Question: I am looking for a convenient way to store and to query huge amount of meteorological data (few TB). More information about the type of data in the middle of the question.
Previously I was looking in the direction of MongoDB (I was using it for many of my own previous projects and feel comfortable dealing with it), but recently I found out about <URL> data format. Reading about it, I found some similarities with Mongo:
> HDF5 simplifies the file structure to include only two major types of
object: Datasets, which are multidimensional arrays of a homogenous
type Groups, which are container structures which can hold datasets
and other groups This results in a truly hierarchical, filesystem-like
data format. Metadata is stored in the form of user-defined, named
attributes attached to groups and datasets.
Which looks like arrays and embedded objects in Mongo and also it supports indices for querying the data.
> Because it uses B-trees to index table objects, HDF5 works well for
time series data such as stock price series, network monitoring data,
and 3D meteorological data.
Specific region is divided into smaller squares. On the intersection of each one of the the sensor is located (a dot).

This sensor collects the following information every X minutes:
- - - -
It also collects this for different height (0m, 10m, 25m). Not always the height will be the same. Also each sensor has some sort of metainformation:
- - -
Giving this, I do not expect the size of one element to be bigger than 1Mb.
Also I have enough storage at one place to save all the data (so as far as I understood no sharding is required)
There are several ways I am going to interact with a data:
- convert as store big amount of it: Few TB of data will be given to me as some point of time in <URL> is a reasonable alternative.
, but I am looking for an advice of experienced users. If you have any questions, I would be glad to answer them and will appreciate your help.
P.S I reviewed some interesting discussions, similar to mine: <URL>
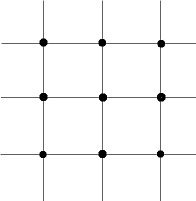
Answer: It's a difficult question and I am not sure if I can give a definite answer but I have experience with both HDF5/pyTables and some NoSQL databases.
Here are some thoughts.
- <URL>
I think your data generally is a good fit for storing in HDF5. You can also do statistical analysis either in 'R' or via 'Numpy/Scipy'.
But you can also think about a hybdrid aproach. Store the raw bulk data in HDF5 and use MongoDB for the meta-data or for caching specific values that are often used.